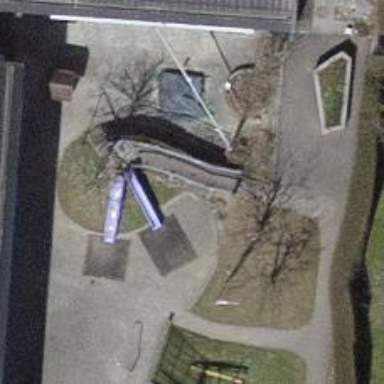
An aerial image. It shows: Playground area for leisure land.